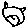
Label: cat